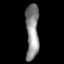
Tissue: skin
Cell type: Fibroblasts
Senescence score: 0.7755
Nuclear area (px): 707
Mean DAPI intensity: 139.055